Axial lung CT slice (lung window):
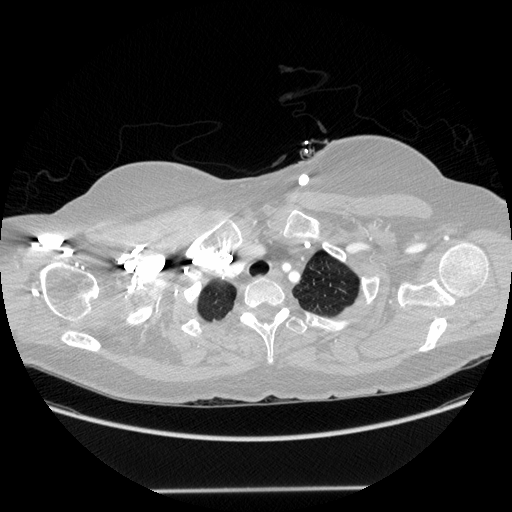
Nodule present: no